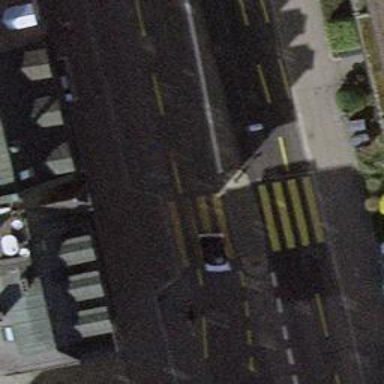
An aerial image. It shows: Uncontrolled zebra crossing with island. The crossing is marked with zebra stripes.